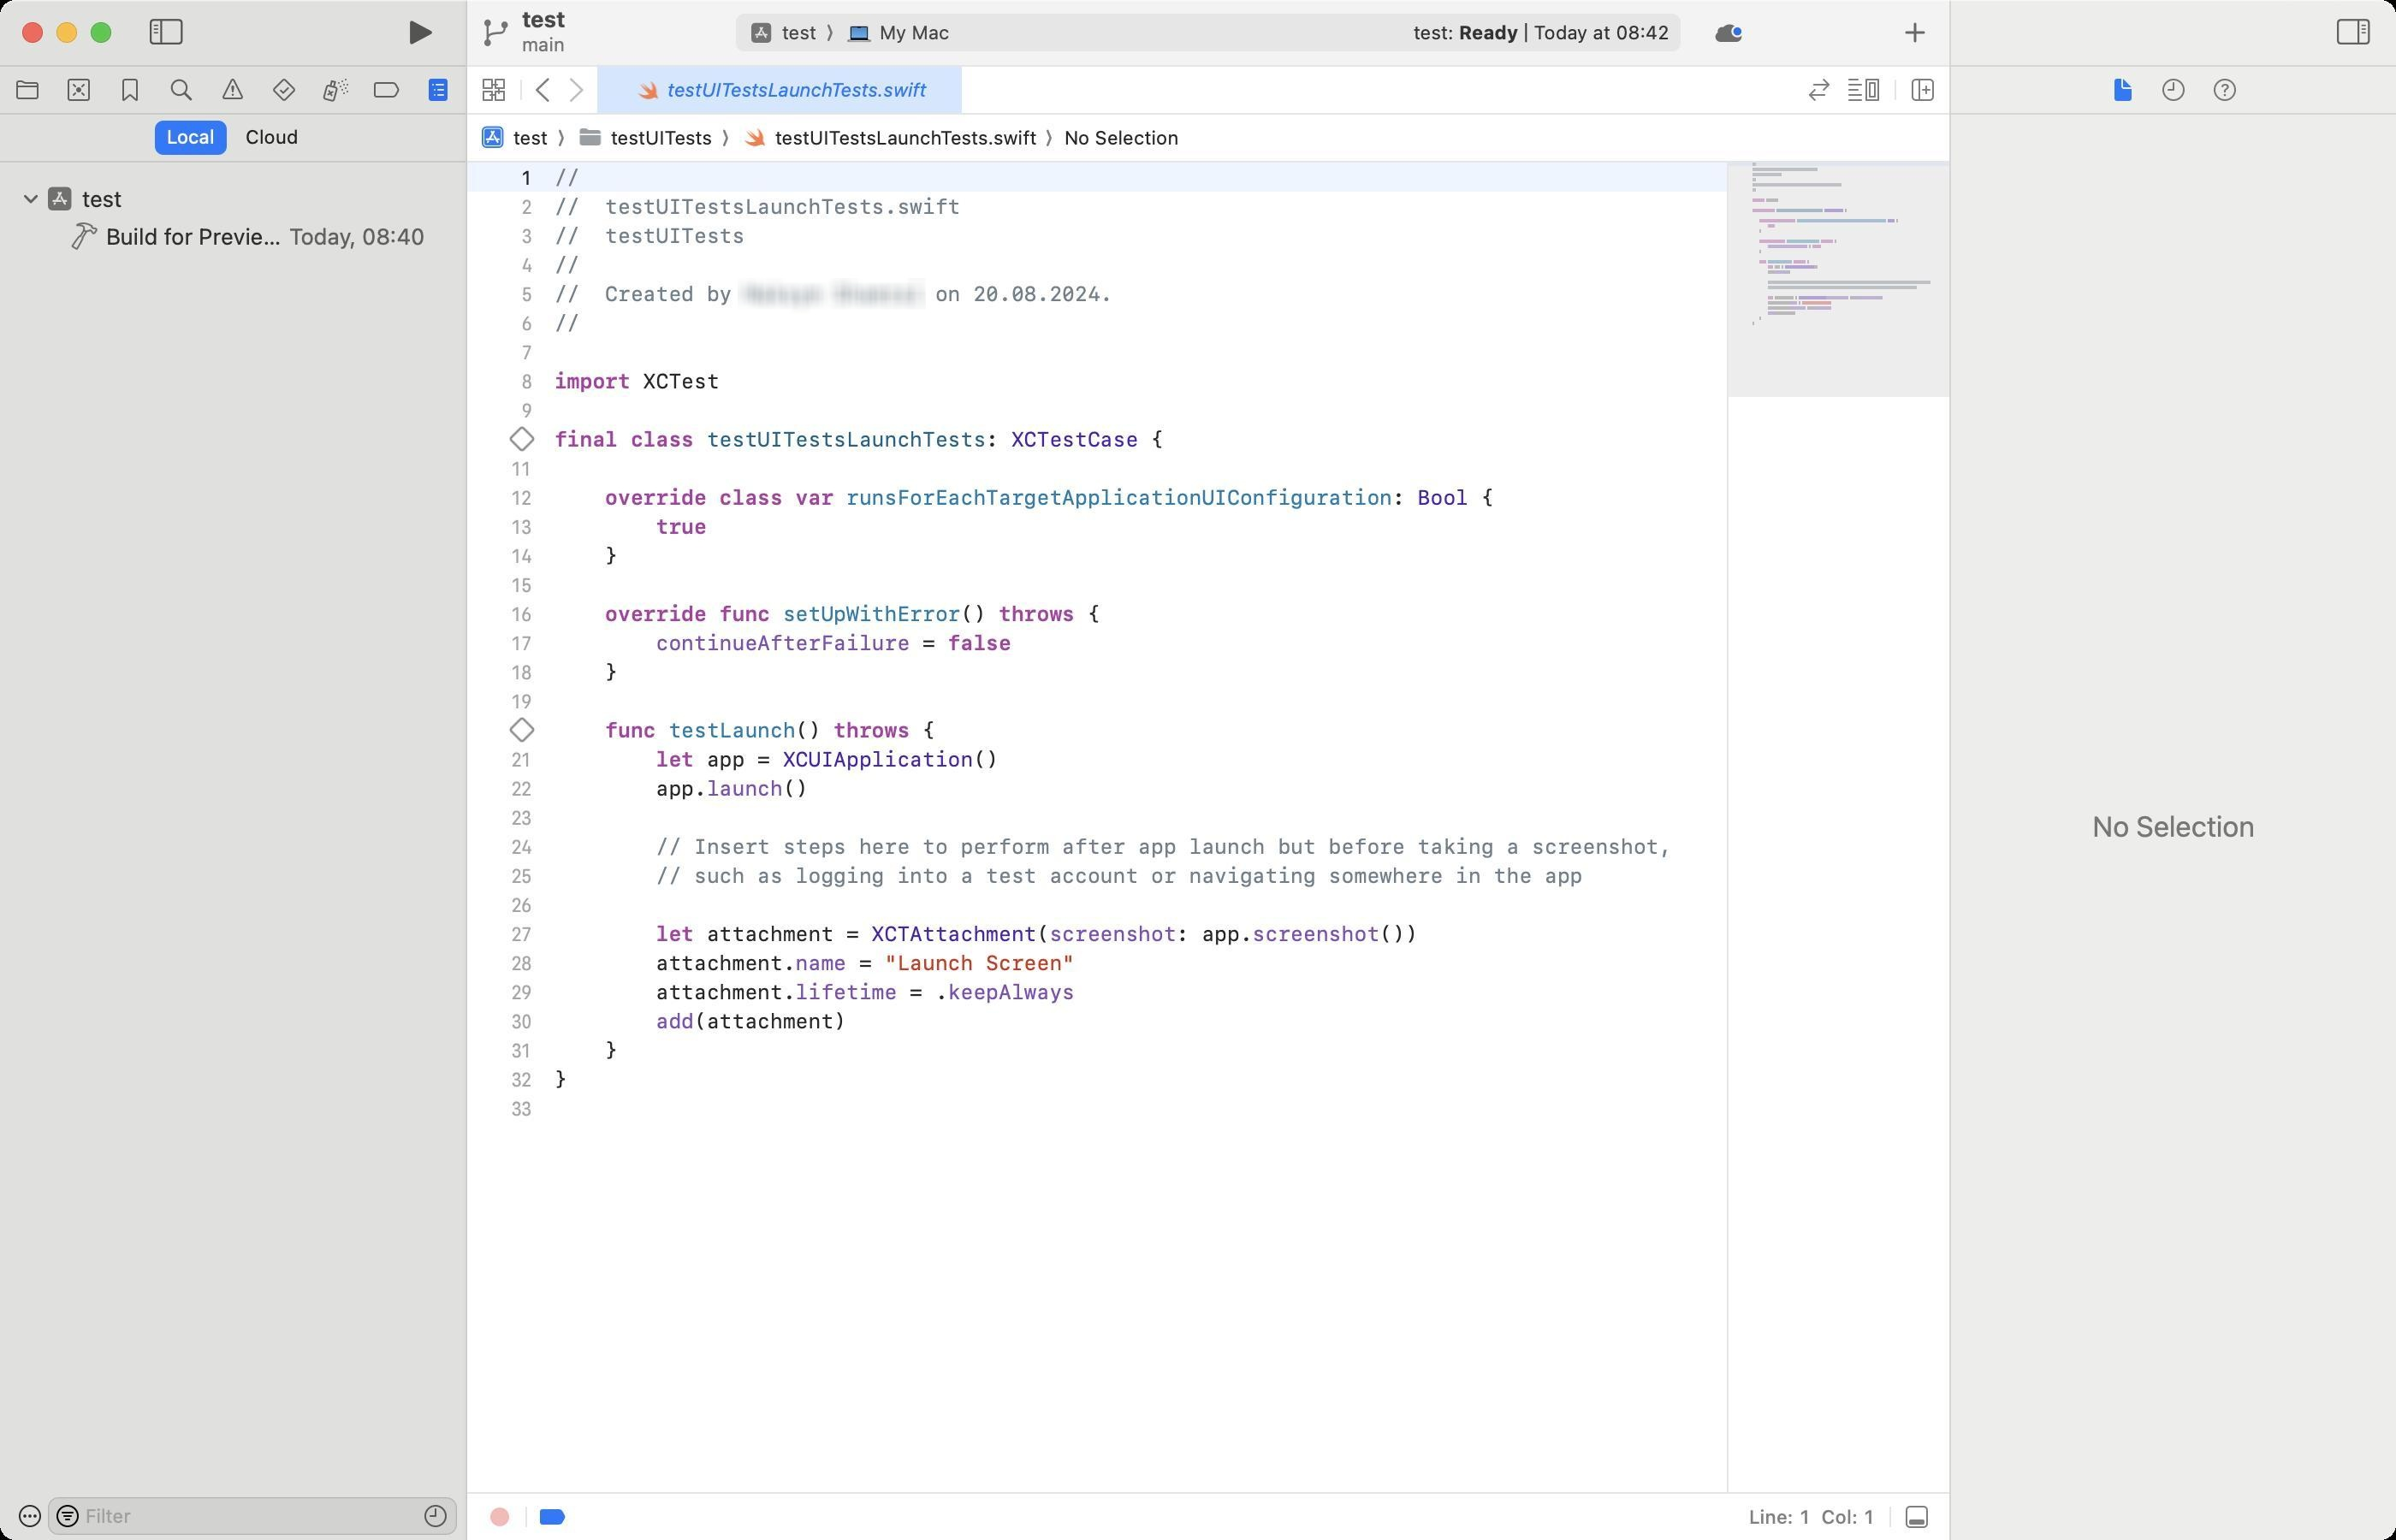
Accessibility tree:
{"name": "test_—_testUITestsLaunchTests.swift", "role": "AXWindow", "description": null, "role_description": "standard window", "value": null, "position": "164.00;127.00", "size": "1400;900", "children": [{"name": "test.xcodeproj", "role": "AXSplitGroup", "description": "/Users/[username]/Code/test/test/test.xcodeproj", "role_description": "split group", "value": null, "position": "0.00;0.00", "size": "1400;900", "children": [{"name": null, "role": "AXGroup", "description": "navigator", "role_description": "group", "value": null, "position": "0.00;0.00", "size": "272;900", "children": [{"name": "", "role": "AXRadioButton", "description": "Project", "role_description": "radio button", "value": 0, "position": "1.00;39.00", "size": "30;27", "children": []}, {"name": "", "role": "AXRadioButton", "description": "Source Control", "role_description": "radio button", "value": 0, "position": "31.00;39.00", "size": "30;27", "children": []}, {"name": "", "role": "AXRadioButton", "description": "Bookmarks", "role_description": "radio button", "value": 0, "position": "61.00;39.00", "size": "30;27", "children": []}, {"name": "", "role": "AXRadioButton", "description": "Find", "role_description": "radio button", "value": 0, "position": "91.00;39.00", "size": "30;27", "children": []}, {"name": "", "role": "AXRadioButton", "description": "Issues", "role_description": "radio button", "value": 0, "position": "121.00;39.00", "size": "30;27", "children": []}, {"name": "", "role": "AXRadioButton", "description": "Tests", "role_description": "radio button", "value": 0, "position": "151.00;39.00", "size": "30;27", "children": []}, {"name": "", "role": "AXRadioButton", "description": "Debug", "role_description": "radio button", "value": 0, "position": "181.00;39.00", "size": "30;27", "children": []}, {"name": "", "role": "AXRadioButton", "description": "Breakpoints", "role_description": "radio button", "value": 0, "position": "211.00;39.00", "size": "30;27", "children": []}, {"name": "", "role": "AXRadioButton", "description": "Reports", "role_description": "radio button", "value": 1, "position": "241.00;39.00", "size": "30;27", "children": []}, {"name": "Local", "role": "AXRadioButton", "description": null, "role_description": "radio button", "value": 1, "position": "90.50;70.50", "size": "42;20", "children": []}, {"name": "Cloud", "role": "AXRadioButton", "description": null, "role_description": "radio button", "value": 0, "position": "136.50;70.50", "size": "45;20", "children": []}, {"name": null, "role": "AXScrollArea", "description": null, "role_description": "scroll area", "value": null, "position": "0.00;95.00", "size": "272;777", "children": [{"name": null, "role": "AXOutline", "description": "Report Navigator", "role_description": "outline", "value": null, "position": "0.00;105.00", "size": "272;767", "children": [{"name": null, "role": "AXRow", "description": null, "role_description": "outline row", "value": null, "position": "0.00;105.00", "size": "272;22", "children": [{"name": null, "role": "AXCell", "description": null, "role_description": "cell", "value": null, "position": "10.00;105.00", "size": "252;22", "children": [{"name": null, "role": "AXImage", "description": "", "role_description": "", "value": null, "position": "26.50;108.00", "size": "17;16", "children": []}, {"name": null, "role": "AXStaticText", "description": null, "role_description": "text", "value": "test", "position": "46.00;108.00", "size": "210;16", "children": []}, {"name": null, "role": "AXDisclosureTriangle", "description": null, "role_description": "disclosure triangle", "value": 1, "position": "12.00;105.00", "size": "13;22", "children": []}]}]}, {"name": null, "role": "AXRow", "description": null, "role_description": "outline row", "value": null, "position": "0.00;127.00", "size": "272;22", "children": [{"name": null, "role": "AXCell", "description": null, "role_description": "cell", "value": null, "position": "10.00;127.00", "size": "252;22", "children": [{"name": null, "role": "AXImage", "description": "", "role_description": "", "value": null, "position": "41.00;130.00", "size": "16;16", "children": []}, {"name": null, "role": "AXStaticText", "description": null, "role_description": "text", "value": "Today, 08:40", "position": "167.00;130.00", "size": "84;16", "children": []}, {"name": null, "role": "AXStaticText", "description": null, "role_description": "text", "value": "Build for Previews", "position": "60.00;130.00", "size": "107;16", "children": []}]}]}, {"name": null, "role": "AXColumn", "description": null, "role_description": "column", "value": null, "position": "10.00;105.00", "size": "252;767", "children": []}]}]}, {"name": null, "role": "AXTextField", "description": "Report navigator filter", "role_description": "search text field", "value": "", "position": "28.00;875.00", "size": "239;22", "children": [{"name": "toggle_filter", "role": "AXButton", "description": null, "role_description": "button", "value": null, "position": "28.00;875.00", "size": "15;22", "children": []}, {"name": "Recent_reports_filter", "role": "AXCheckBox", "description": null, "role_description": "toggle button", "value": 0, "position": "246.00;876.00", "size": "17;20", "children": []}]}, {"name": "", "role": "AXMenuButton", "description": null, "role_description": "menu button", "value": null, "position": "2.00;876.00", "size": "26;20", "children": []}]}, {"name": null, "role": "AXSplitter", "description": null, "role_description": "splitter", "value": 272.0, "position": "272.00;38.00", "size": "1;862", "children": []}, {"name": null, "role": "AXGroup", "description": "editor area", "role_description": "group", "value": null, "position": "273.00;0.00", "size": "866;900", "children": [{"name": null, "role": "AXSplitGroup", "description": null, "role_description": "split group", "value": null, "position": "273.00;0.00", "size": "866;900", "children": [{"name": null, "role": "AXSplitGroup", "description": null, "role_description": "split group", "value": null, "position": "273.00;0.00", "size": "866;900", "children": [{"name": null, "role": "AXGroup", "description": "testUITestsLaunchTests.swift", "role_description": "group", "value": null, "position": "273.00;0.00", "size": "866;900", "children": [{"name": null, "role": "AXGroup", "description": "testUITestsLaunchTests.swift", "role_description": "group", "value": null, "position": "273.00;0.00", "size": "866;900", "children": [{"name": null, "role": "AXSplitGroup", "description": null, "role_description": "split group", "value": null, "position": "273.00;0.00", "size": "866;900", "children": [{"name": null, "role": "AXScrollArea", "description": null, "role_description": "scroll area", "value": null, "position": "273.00;95.00", "size": "866;777", "children": [{"name": null, "role": "AXTextArea", "description": "Source Editor", "role_description": "text entry area", "value": "//\n//  testUITestsLaunchTests.swift\n//  testUITests\n//\n//  Created by [name] [surname] on 20.08.2024.\n//\n\nimport XCTest\n\nfinal class testUITestsLaunchTests: XCTestCase {\n\n    override class var runsForEachTargetApplicationUIConfiguration: Bool {\n        true\n    }\n\n    override func setUpWithError() throws {\n        continueAfterFailure = false\n    }\n\n    func testLaunch() throws {\n        let app = XCUIApplication()\n        app.launch()\n\n        // Insert steps here to perform after app launch but before taking a screenshot,\n        // such as logging into a test account or navigating somewhere in the app\n\n        let attachment = XCTAttachment(screenshot: app.screenshot())\n        attachment.name = \"Launch Screen\"\n        attachment.lifetime = .keepAlways\n        add(attachment)\n    }\n}\n", "position": "273.00;94.00", "size": "866;952", "children": []}, {"name": null, "role": "AXScrollBar", "description": null, "role_description": "scroll bar", "value": 0.005730659235268831, "position": "1123.00;95.00", "size": "16;777", "children": [{"name": null, "role": "AXValueIndicator", "description": null, "role_description": "value indicator", "value": 0.005730659235268831, "position": "1127.00;96.50", "size": "12;649", "children": []}, {"name": null, "role": "AXButton", "description": null, "role_description": "increment arrow button", "value": null, "position": "1123.00;95.00", "size": "0;0", "children": []}, {"name": null, "role": "AXButton", "description": null, "role_description": "decrement arrow button", "value": null, "position": "1123.00;95.00", "size": "0;0", "children": []}, {"name": null, "role": "AXButton", "description": null, "role_description": "increment page button", "value": null, "position": "1127.00;746.00", "size": "12;126", "children": []}, {"name": null, "role": "AXButton", "description": null, "role_description": "decrement page button", "value": null, "position": "1127.00;95.00", "size": "12;2", "children": []}]}, {"name": null, "role": "AXGroup", "description": "Source Editor Gutter", "role_description": "group", "value": null, "position": "284.00;94.00", "size": "30;952", "children": [{"name": null, "role": "AXButton", "description": "Annotation Line 10: Line: 10", "role_description": "button", "value": "No result", "position": "297.00;248.00", "size": "16;17", "children": []}, {"name": null, "role": "AXButton", "description": "Annotation Line 20: Line: 20", "role_description": "button", "value": "No result", "position": "297.00;418.00", "size": "16;17", "children": []}]}, {"name": null, "role": "AXGroup", "description": "Source Editor Change Gutter", "role_description": "group", "value": null, "position": "273.00;94.00", "size": "11;952", "children": []}, {"name": null, "role": "AXGroup", "description": "Source Editor Minimap", "role_description": "group", "value": null, "position": "1009.00;0.00", "size": "130;900", "children": [{"name": "Minimap_Landmark", "role": "AXStaticText", "description": "testUITestsLaunchTests", "role_description": "text", "value": null, "position": "1024.00;119.00", "size": "110;11", "children": []}, {"name": "Minimap_Landmark", "role": "AXStaticText", "description": "runsForEachTargetApplicationUIConfiguration", "role_description": "text", "value": null, "position": "1028.00;125.00", "size": "106;11", "children": []}, {"name": "Minimap_Landmark", "role": "AXStaticText", "description": "setUpWithError()", "role_description": "text", "value": null, "position": "1028.00;137.00", "size": "106;11", "children": []}, {"name": "Minimap_Landmark", "role": "AXStaticText", "description": "testLaunch()", "role_description": "text", "value": null, "position": "1028.00;149.00", "size": "106;11", "children": []}]}]}]}, {"name": null, "role": "AXGroup", "description": "Jump Bar", "role_description": "group", "value": null, "position": "273.00;67.00", "size": "866;28", "children": [{"name": null, "role": "AXPopUpButton", "description": null, "role_description": "pop up button", "value": "test", "position": "273.00;67.00", "size": "62;27", "children": []}, {"name": null, "role": "AXPopUpButton", "description": null, "role_description": "pop up button", "value": "testUITests", "position": "335.00;67.00", "size": "96;27", "children": []}, {"name": null, "role": "AXPopUpButton", "description": null, "role_description": "pop up button", "value": "testUITestsLaunchTests.swift", "position": "431.00;67.00", "size": "189;27", "children": []}, {"name": null, "role": "AXPopUpButton", "description": null, "role_description": "pop up button", "value": "No Selection", "position": "620.00;67.00", "size": "83;27", "children": []}]}]}, {"name": null, "role": "AXGroup", "description": "Tab Bar", "role_description": "group", "value": null, "position": "273.00;39.00", "size": "866;28", "children": [{"name": "Tab_bar,_1_tab", "role": "AXTabGroup", "description": "tab bar", "role_description": "tab group", "value": "{\n    \"name\": \"testUITestsLaunchTests.swift\",\n    \"role\": \"AXRadioButton\",\n    \"description\": null,\n    \"role_description\": \"tab\",\n    \"value\": true,\n    \"position\": \"349.00;39.00\",\n    \"size\": \"213;27\",\n    \"children\": [\n        {\n            \"name\": \"close_tab\",\n            \"role\": \"AXButton\",\n            \"description\": \"Close\",\n            \"role_description\": \"button\",\n            \"value\": null,\n            \"position\": \"353.00;44.50\",\n            \"size\": \"16;16\",\n            \"children\": [\n                {\n                    \"name\": \"close_tab\",\n                    \"role\": \"AXButton\",\n                    \"description\": \"Close\",\n                    \"role_description\": \"button\",\n                    \"value\": null,\n                    \"position\": \"353.00;44.50\",\n                    \"size\": \"16;16\",\n                    \"children\": []\n                }\n            ]\n        }\n    ]\n}", "position": "349.00;39.00", "size": "700;27", "children": [{"name": null, "role": "AXScrollArea", "description": null, "role_description": "scroll area", "value": null, "position": "349.00;39.00", "size": "700;27", "children": [{"name": "testUITestsLaunchTests.swift", "role": "AXRadioButton", "description": null, "role_description": "tab", "value": true, "position": "349.00;39.00", "size": "213;27", "children": [{"name": "close_tab", "role": "AXButton", "description": "Close", "role_description": "button", "value": null, "position": "353.00;44.50", "size": "16;16", "children": [{"name": "close_tab", "role": "AXButton", "description": "Close", "role_description": "button", "value": null, "position": "353.00;44.50", "size": "16;16", "children": []}]}]}]}]}, {"name": "", "role": "AXButton", "description": "Related Items", "role_description": "button", "value": null, "position": "277.00;39.00", "size": "23;27", "children": []}, {"name": "", "role": "AXButton", "description": "Go Back", "role_description": "button", "value": null, "position": "309.00;39.00", "size": "18;27", "children": []}, {"name": "", "role": "AXButton", "description": "Go Forward", "role_description": "button", "value": null, "position": "327.00;39.00", "size": "18;27", "children": []}, {"name": "", "role": "AXCheckBox", "description": "Code Review", "role_description": "toggle button", "value": "0", "position": "1051.00;39.00", "size": "24;27", "children": []}, {"name": "", "role": "AXButton", "description": "editor options", "role_description": "button", "value": null, "position": "1075.00;39.00", "size": "28;27", "children": []}, {"name": "", "role": "AXButton", "description": "Add Editor on Right", "role_description": "button", "value": null, "position": "1112.00;39.00", "size": "23;27", "children": []}]}]}]}, {"name": null, "role": "AXGroup", "description": "debug bar", "role_description": "group", "value": null, "position": "273.00;873.00", "size": "866;27", "children": [{"name": "", "role": "AXButton", "description": "Record UI Test", "role_description": "button", "value": null, "position": "277.00;873.00", "size": "30;27", "children": []}, {"name": "", "role": "AXCheckBox", "description": "Breakpoints", "role_description": "toggle button", "value": 1, "position": "308.00;873.00", "size": "30;27", "children": []}, {"name": null, "role": "AXStaticText", "description": null, "role_description": "text", "value": "Line: 1  Col: 1", "position": "1020.00;879.50", "size": "78;14", "children": []}, {"name": "", "role": "AXButton", "description": "show debug area", "role_description": "button", "value": null, "position": "1105.00;873.00", "size": "30;27", "children": []}]}]}]}, {"name": null, "role": "AXSplitter", "description": null, "role_description": "splitter", "value": 866.0, "position": "1139.00;38.00", "size": "1;862", "children": []}, {"name": null, "role": "AXGroup", "description": "inspector", "role_description": "group", "value": null, "position": "1140.00;0.00", "size": "260;900", "children": [{"name": null, "role": "AXStaticText", "description": null, "role_description": "text", "value": "No Selection", "position": "1218.50;473.00", "size": "103;20", "children": []}, {"name": "", "role": "AXRadioButton", "description": "File Inspector", "role_description": "radio button", "value": 1, "position": "1225.00;39.00", "size": "30;27", "children": []}, {"name": "", "role": "AXRadioButton", "description": "History Inspector", "role_description": "radio button", "value": 0, "position": "1255.00;39.00", "size": "30;27", "children": []}, {"name": "", "role": "AXRadioButton", "description": "Quick Help Inspector", "role_description": "radio button", "value": 0, "position": "1285.00;39.00", "size": "30;27", "children": []}]}]}, {"name": null, "role": "AXToolbar", "description": null, "role_description": "toolbar", "value": null, "position": "0.00;0.00", "size": "1400;38", "children": [{"name": null, "role": "AXButton", "description": "Hide Navigator", "role_description": "button", "value": null, "position": "76.00;0.00", "size": "42;38", "children": []}, {"name": null, "role": "AXGroup", "description": null, "role_description": "group", "value": null, "position": "176.00;0.00", "size": "92;38", "children": [{"name": "Run", "role": "AXButton", "description": null, "role_description": "button", "value": null, "position": "225.00;7.00", "size": "40;25", "children": []}]}, {"name": null, "role": "AXButton", "description": "Branch Chooser", "role_description": "button", "value": "test, main", "position": "277.00;0.00", "size": "136;38", "children": [{"name": null, "role": "AXButton", "description": "Branch Chooser", "role_description": "button", "value": "test, main", "position": "281.00;2.00", "size": "128;34", "children": [{"name": null, "role": "AXStaticText", "description": null, "role_description": "text", "value": "test", "position": "303.00;3.00", "size": "30;16", "children": []}, {"name": null, "role": "AXStaticText", "description": null, "role_description": "text", "value": "main", "position": "303.00;19.00", "size": "30;14", "children": []}, {"name": null, "role": "AXImage", "description": "", "role_description": "image", "value": null, "position": "281.00;7.00", "size": "18;24", "children": []}]}]}, {"name": null, "role": "AXGroup", "description": null, "role_description": "group", "value": null, "position": "426.00;0.00", "size": "560;38", "children": [{"name": null, "role": "AXGroup", "description": "Activity View", "role_description": "group", "value": null, "position": "430.00;8.00", "size": "552;22", "children": [{"name": null, "role": "AXList", "description": "path", "role_description": "list", "value": null, "position": "430.00;8.00", "size": "140;22", "children": [{"name": null, "role": "AXPopUpButton", "description": "Active Scheme", "role_description": "pop up button", "value": "test", "position": "430.00;8.00", "size": "62;22", "children": []}, {"name": null, "role": "AXPopUpButton", "description": "Active Run Destination", "role_description": "pop up button", "value": "My Mac", "position": "492.00;8.00", "size": "78;22", "children": []}]}, {"name": null, "role": "AXStaticText", "description": null, "role_description": "text", "value": "test: Ready │ Today at 08:42", "position": "824.00;12.00", "size": "154;14", "children": []}]}]}, {"name": null, "role": "AXButton", "description": "Notices", "role_description": "button", "value": null, "position": "995.00;0.00", "size": "30;38", "children": []}, {"name": null, "role": "AXButton", "description": "Library", "role_description": "button", "value": null, "position": "1103.00;0.00", "size": "32;38", "children": []}, {"name": null, "role": "AXButton", "description": "Hide Inspector", "role_description": "button", "value": null, "position": "1354.00;0.00", "size": "42;38", "children": []}]}, {"name": null, "role": "AXButton", "description": null, "role_description": "close button", "value": null, "position": "12.00;11.00", "size": "14;16", "children": []}, {"name": null, "role": "AXButton", "description": null, "role_description": "full screen button", "value": null, "position": "52.00;11.00", "size": "14;16", "children": [{"name": null, "role": "AXGroup", "description": null, "role_description": "group", "value": null, "position": "52.00;11.00", "size": "14;16", "children": [{"name": null, "role": "AXGroup", "description": null, "role_description": "group", "value": null, "position": "52.00;11.00", "size": "14;16", "children": []}]}]}, {"name": null, "role": "AXButton", "description": null, "role_description": "minimize button", "value": null, "position": "32.00;11.00", "size": "14;16", "children": []}]}